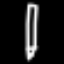
Label: pencil